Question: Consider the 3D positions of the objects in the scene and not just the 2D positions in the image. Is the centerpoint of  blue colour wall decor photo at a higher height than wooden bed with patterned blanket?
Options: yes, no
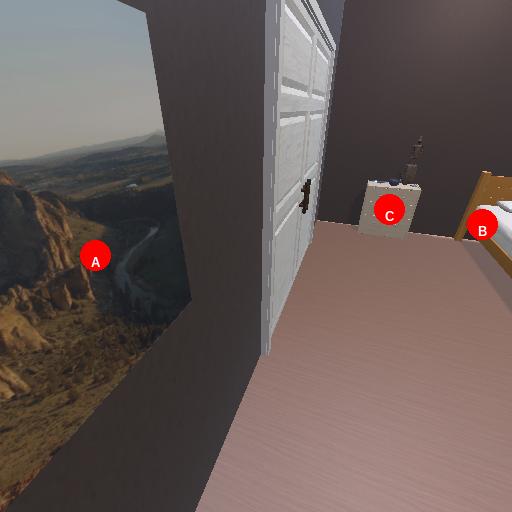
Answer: yes